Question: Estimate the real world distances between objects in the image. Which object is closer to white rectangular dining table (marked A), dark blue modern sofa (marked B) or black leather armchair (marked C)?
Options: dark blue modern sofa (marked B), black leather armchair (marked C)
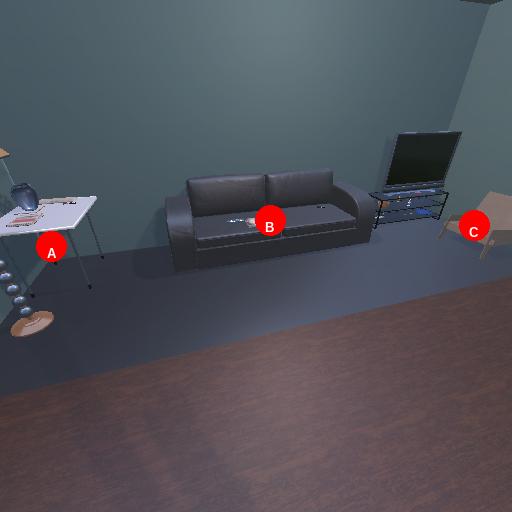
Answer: dark blue modern sofa (marked B)